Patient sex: M
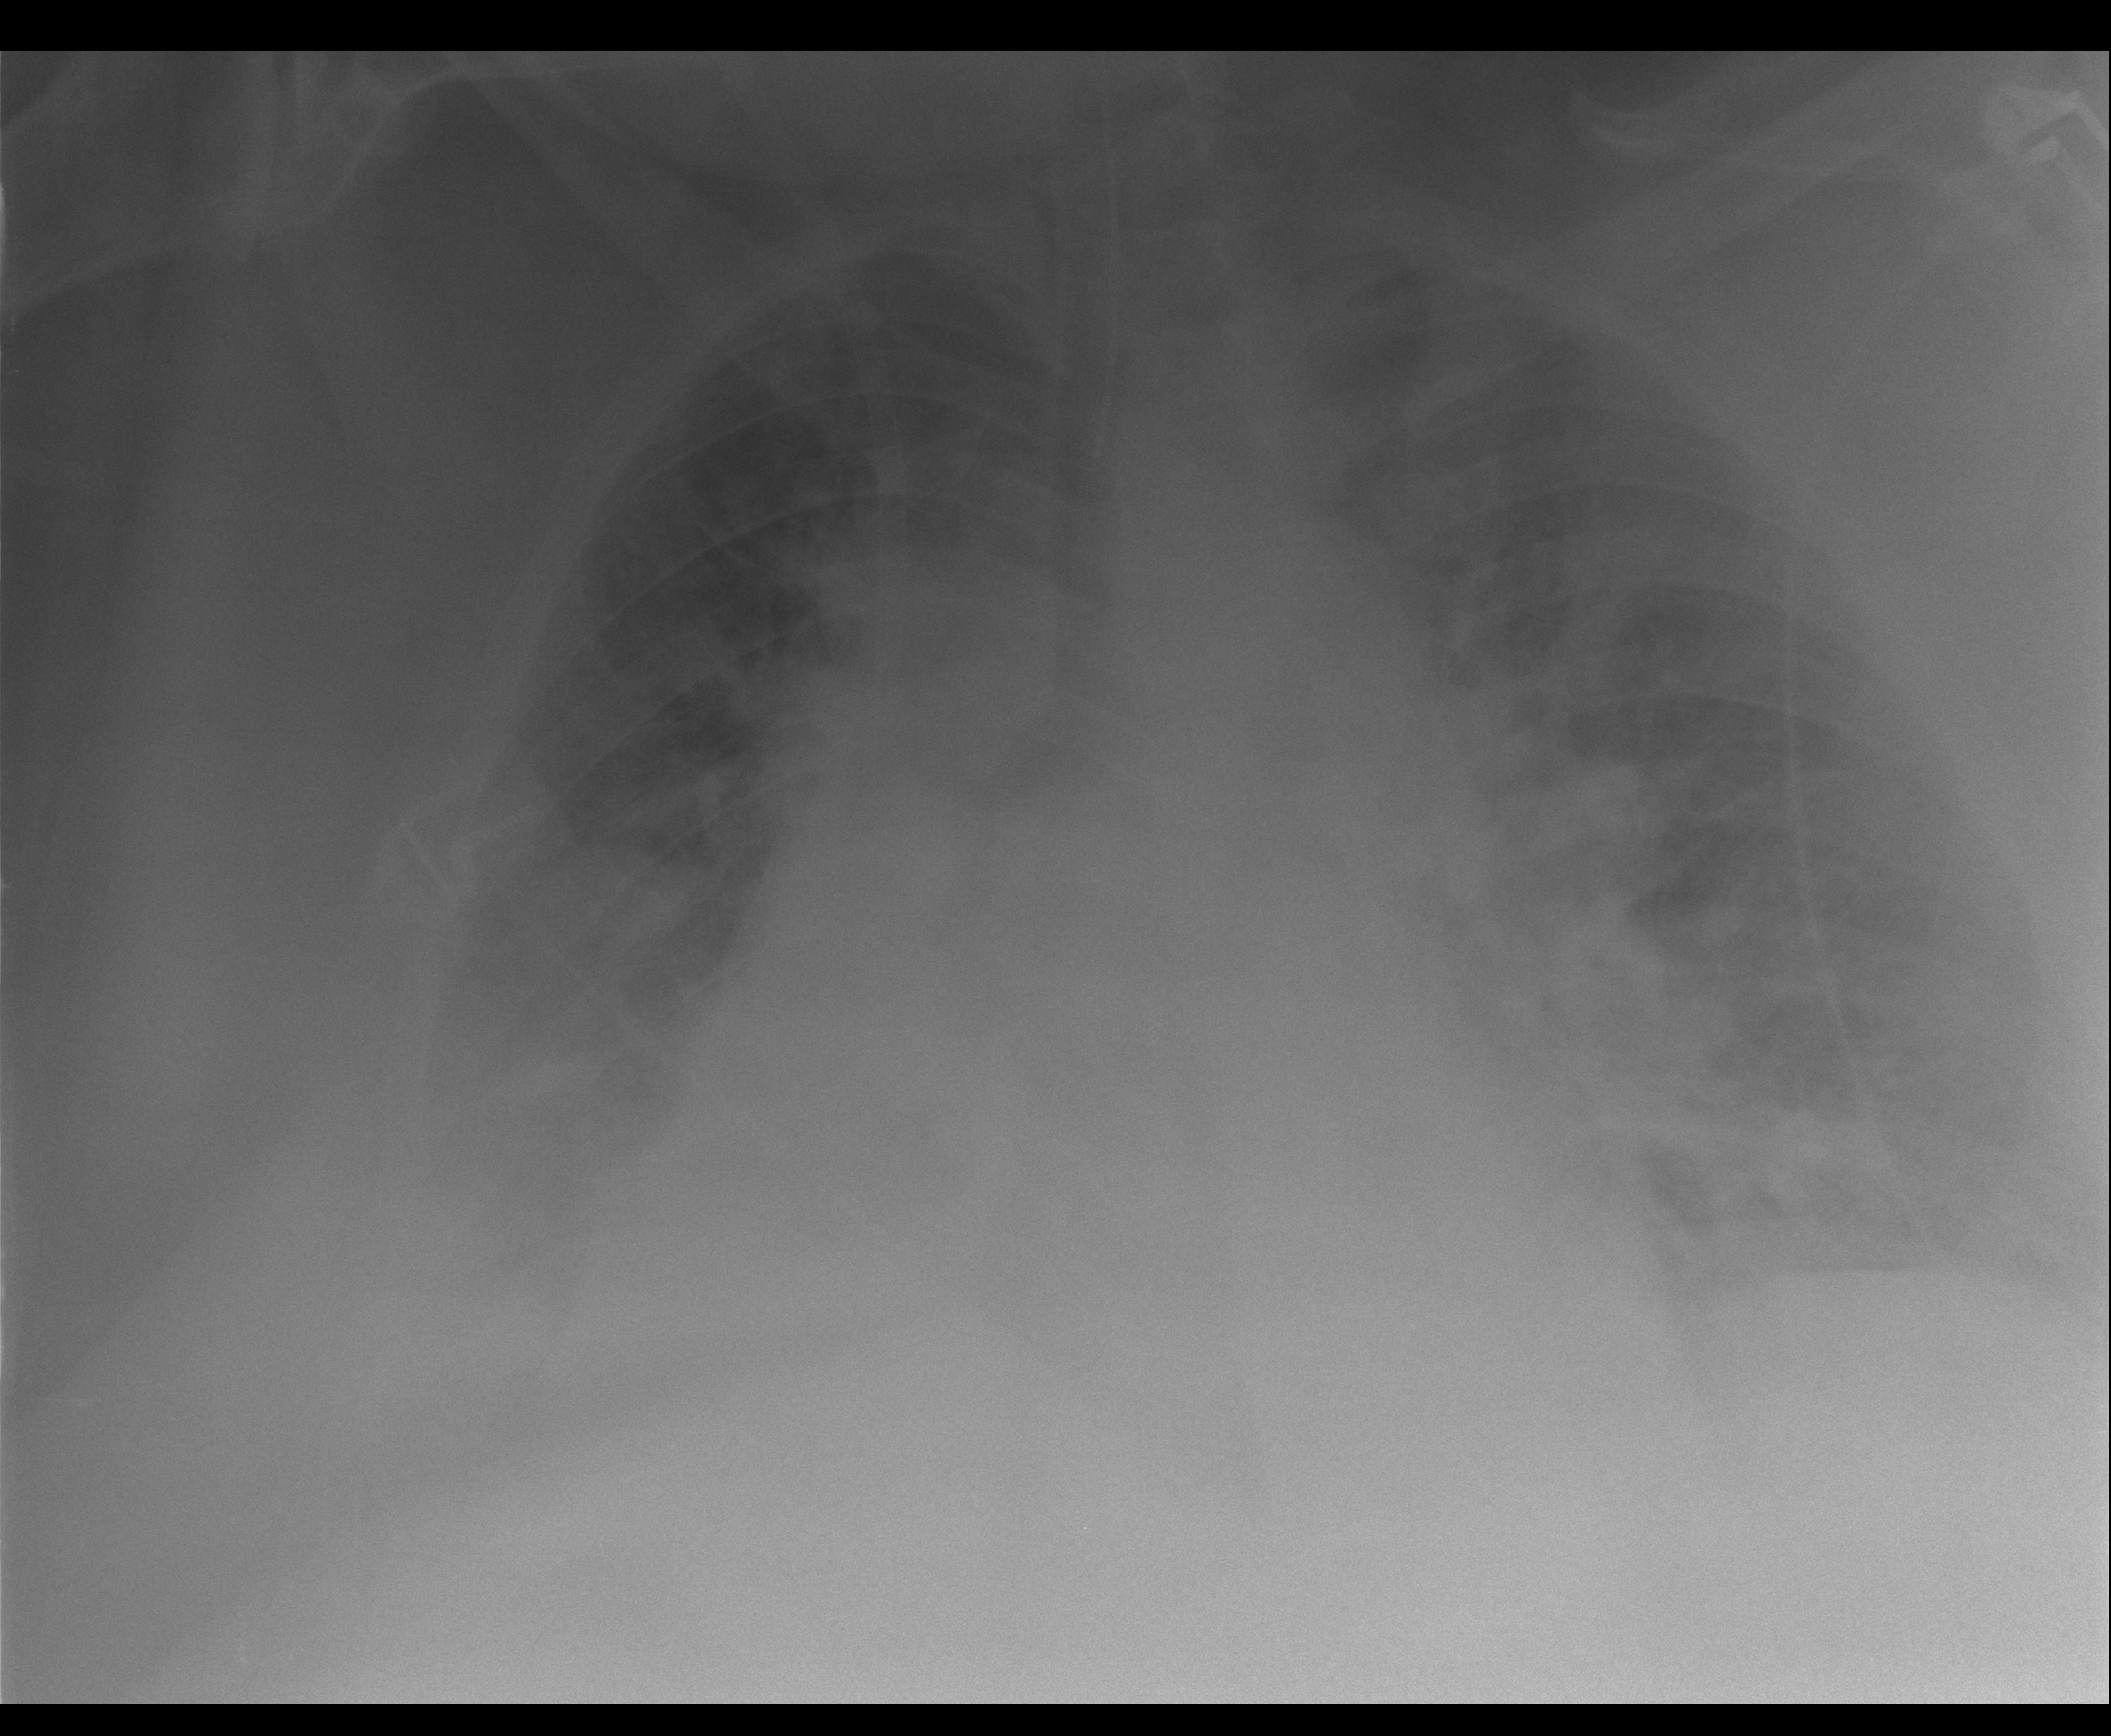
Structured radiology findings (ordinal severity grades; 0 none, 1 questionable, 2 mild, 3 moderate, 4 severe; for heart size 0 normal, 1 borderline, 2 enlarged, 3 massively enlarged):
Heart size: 2
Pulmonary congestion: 2
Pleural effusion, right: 0
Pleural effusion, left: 0
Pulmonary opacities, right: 2
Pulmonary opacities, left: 1
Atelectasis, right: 0
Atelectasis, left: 0